Question: I have a file with the following properties:

I want to get the description title "Dragon's Eye Coral". How would I go about doing this?
I have been trying to do it with the following code but without any result:
'''
public string GetImageTitle(Image img)
{
const int metTitle = 0x0320;
var props = img.PropertyItems;
var Title = props.FirstOrDefault(x => x.Id == metTitle);
if (Title != null)
{
var myObject = Encoding.ASCII;
var PicTitle = myObject.GetString(Title.Value, 0, Title.Len - 1);
return PicTitle;
}
return "";
}
'''
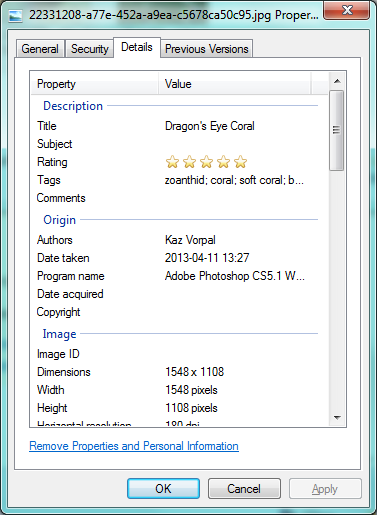
Answer: I have tried the below code and its working fine.. u just need to change the metTitle int value
'''
Image im = Image.FromFile("image file path");
System.Text.ASCIIEncoding encoding = new System.Text.ASCIIEncoding();
var allPoprItem = im.PropertyItems;
const int metTitle = 0x10e;
var Title = allPoprItem.FirstOrDefault(x => x.Id == metTitle);
Console.WriteLine(encoding.GetString(Title.Value));
'''
I am able to get the whatever title i set to an image.. try this..